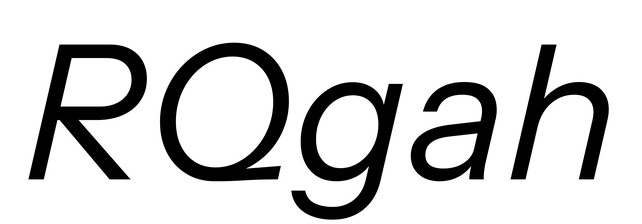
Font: InstrumentSans-Italic_Italic